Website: macys
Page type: account-selection
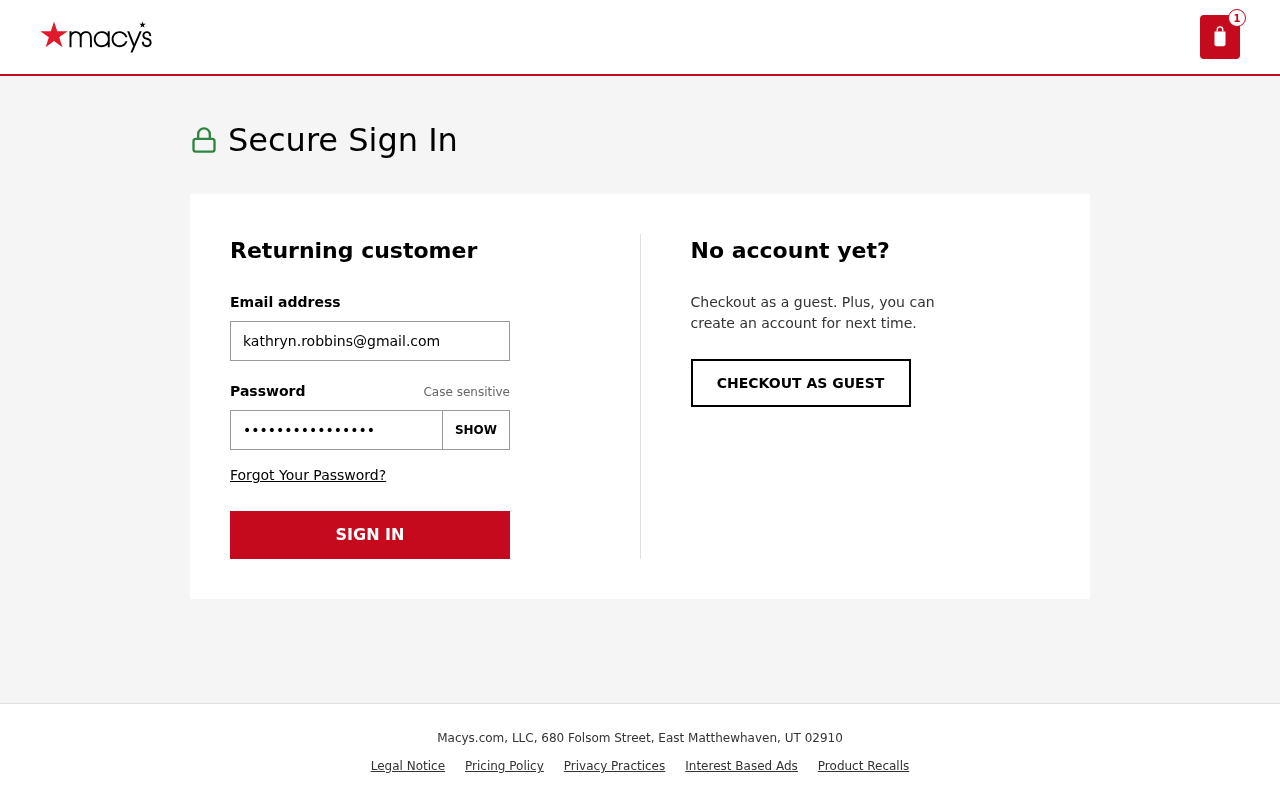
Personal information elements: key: PII_EMAIL
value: kathryn.robbins@gmail.com
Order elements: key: ORDER_NUM_ITEMS
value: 1